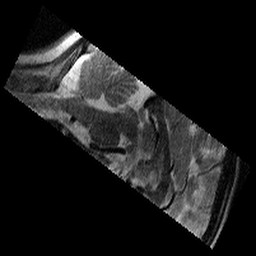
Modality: T2w
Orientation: sagittal
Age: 10
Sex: female
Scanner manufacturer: siemens
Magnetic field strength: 3 T
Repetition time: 9.23 s
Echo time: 0.067 s